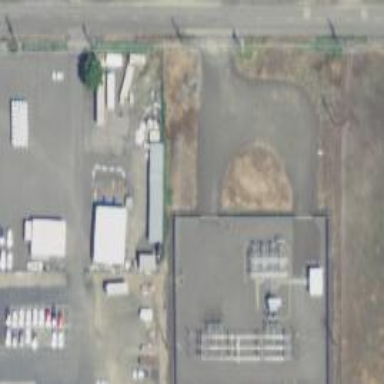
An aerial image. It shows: Distribution level power substation enclosed by wall.